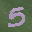
Label: 5